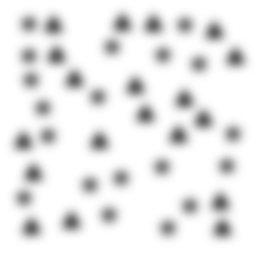
Squares: 0
Triangles: 19
Stars: 19
Total shapes: 38